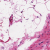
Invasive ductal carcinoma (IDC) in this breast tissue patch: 0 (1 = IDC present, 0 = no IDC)